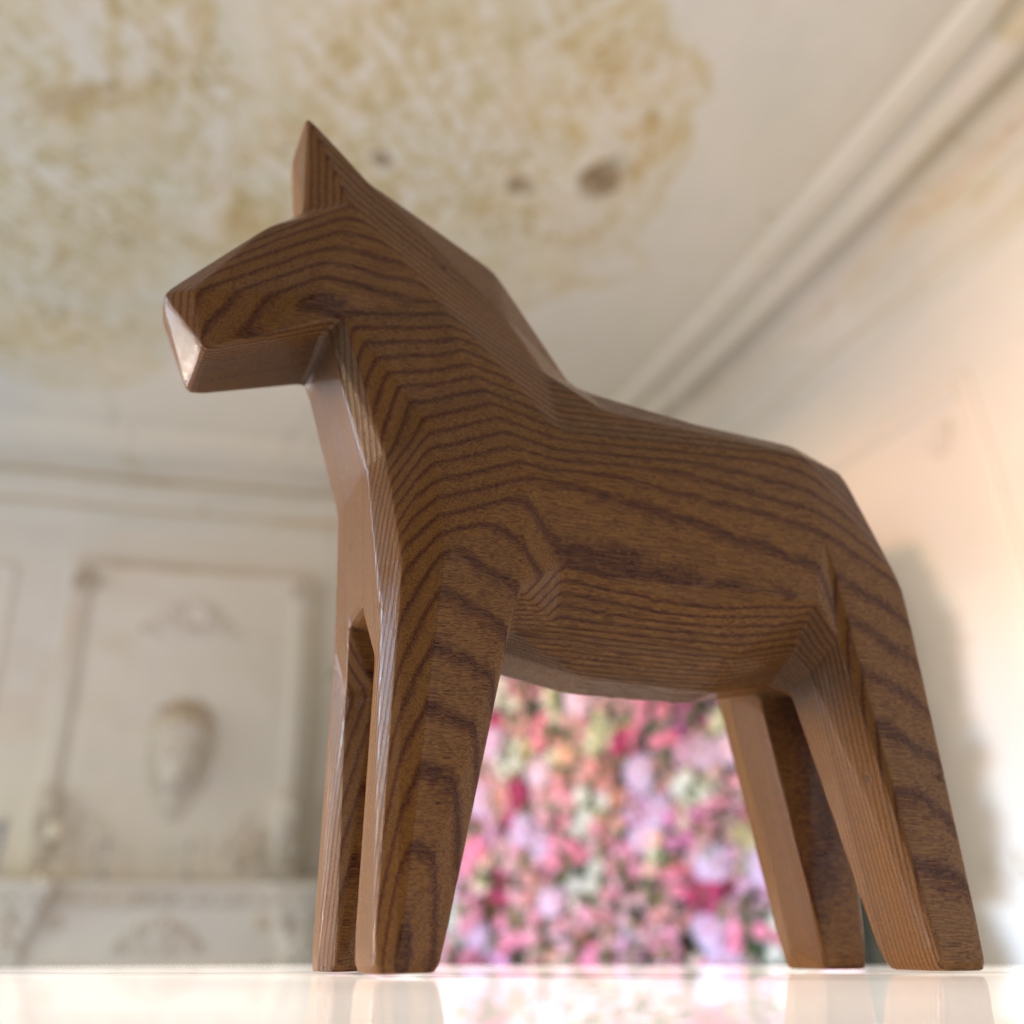
A high quality rendering of a dalahest_oak dalecarlian horse figurine made of varnished dark oak standing on a white marble sidetable in an a photo studio hall in london with natural soft warm daylight from windows,medium shot from low-angle left front side, 35 mm, f 8